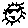
Label: sun